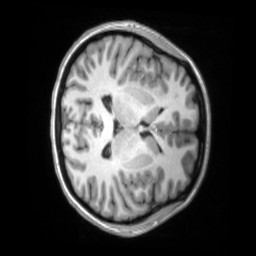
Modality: T1w
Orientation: axial
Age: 25
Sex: female
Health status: ill
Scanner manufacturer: siemens
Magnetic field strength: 3 T
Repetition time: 2.2 s
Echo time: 0.00157 s